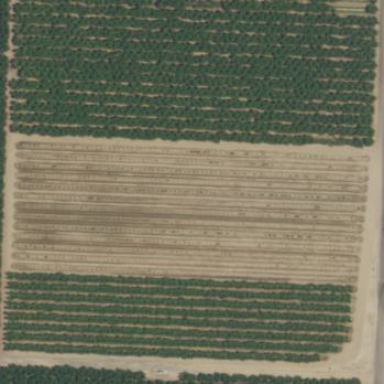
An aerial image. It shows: Orchard planted with peach trees.